九年级 · 度量几何学
公元三世纪, 我国汉代数学家赵爽在注解 《周髀算经》时给出的 “赵爽弦图” 如图所示, 它是由四个全等的直角三角形与中间的小正方形拼成的一个大正方

形。如果大正方形的面积是 125 , 小正方形面积是 25 , 则 $(\sin \theta-\cos \theta)^{2}=$ \$ \qquad \$
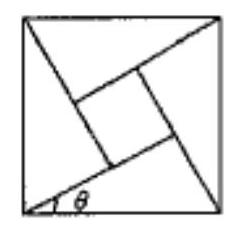
答案: $\frac{1}{5}$
解析: $\because$ 大正方形的面积是 125 , 小正方形面积是 25 ,

$\therefore$ 大正方形的边长为 $5 \sqrt{5}$, 小正方形的边长为 5 ,

$\therefore 5 \sqrt{5} \sin \theta-5 \sqrt{5} \cos \theta=5$,

$\therefore \sin \theta-\cos \theta=\frac{\sqrt{5}}{5}$,

则 $(\sin \theta-\cos \theta)^{2}=\frac{1}{5}$.

故答案为 $\frac{1}{5}$.